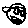
Label: smiley face